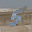
Label: 5